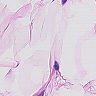
Metastatic tissue present: no